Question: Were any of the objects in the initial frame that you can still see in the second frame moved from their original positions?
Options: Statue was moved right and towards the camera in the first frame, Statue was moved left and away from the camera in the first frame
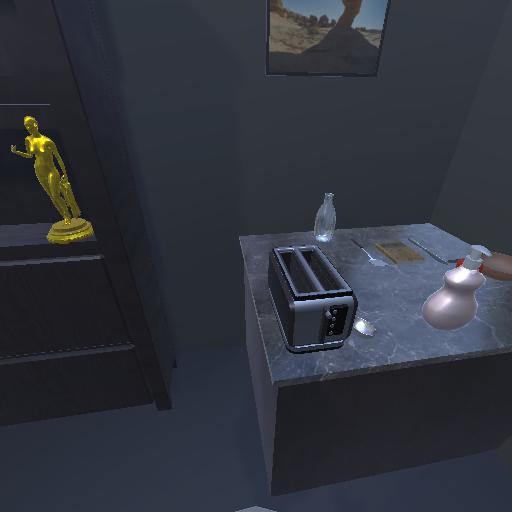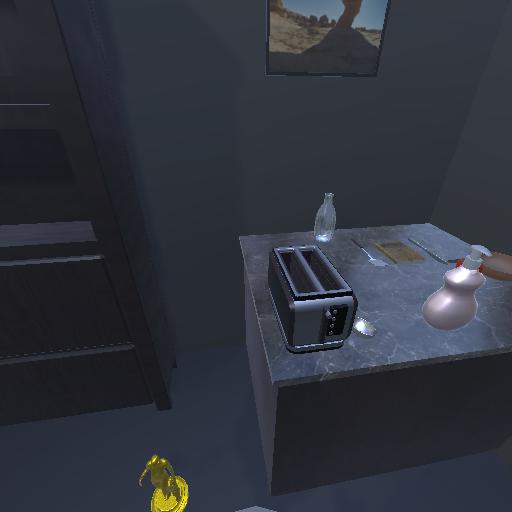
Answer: Statue was moved right and towards the camera in the first frame